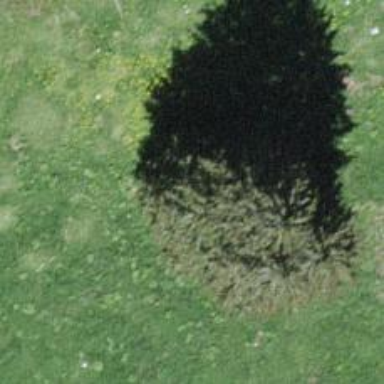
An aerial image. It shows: Needle-leaved tree in nature.